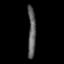
Tissue: lung
Cell type: Epithelial cells
Senescence score: 0.2074
Nuclear area (px): 387
Mean DAPI intensity: 94.178